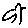
Label: bird